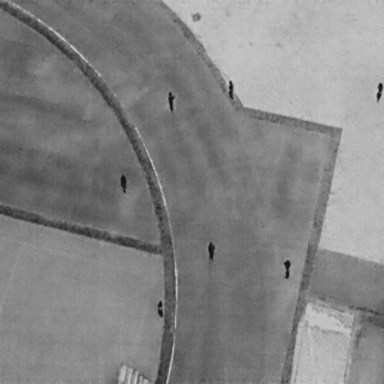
There are eight People in the infrared image.